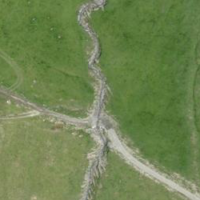
EUNIS habitat code: 26
Species observed at this site:
Bartsia alpina